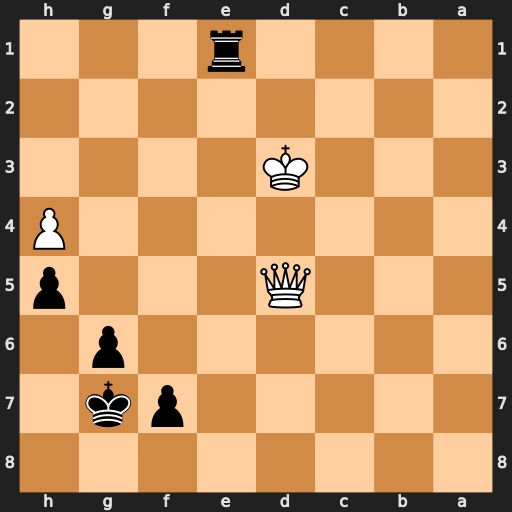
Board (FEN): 8/5pk1/6p1/3Q3p/7P/3K4/8/4r3
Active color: b
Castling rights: -
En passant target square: -
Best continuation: Rd1+ Kc4 Rxd5